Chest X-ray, AP view. Patient: 68 years old, sex M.
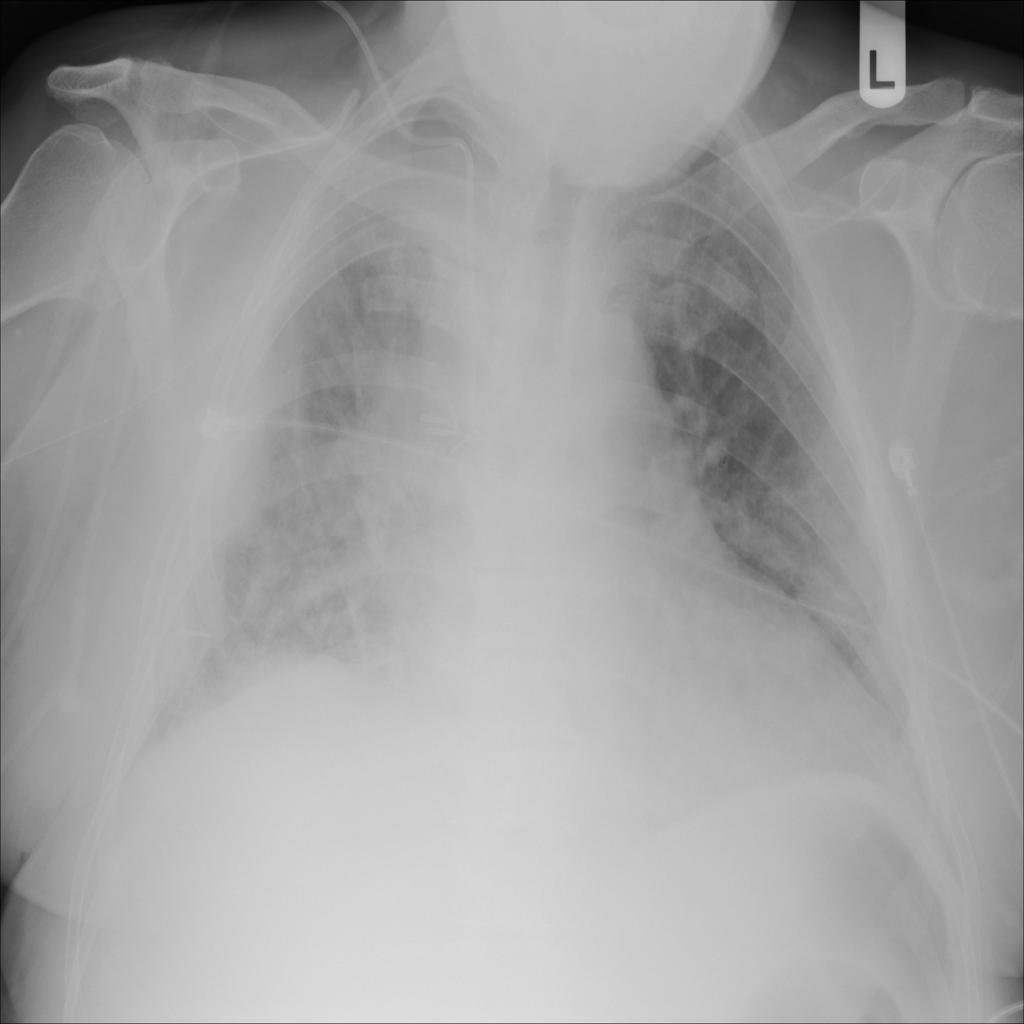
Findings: Infiltration